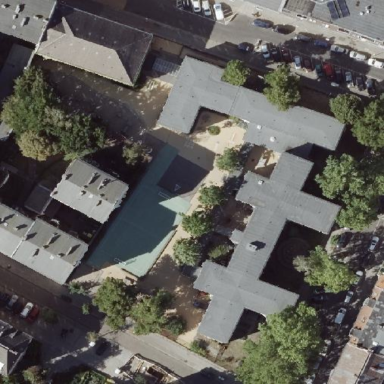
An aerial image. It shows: School.